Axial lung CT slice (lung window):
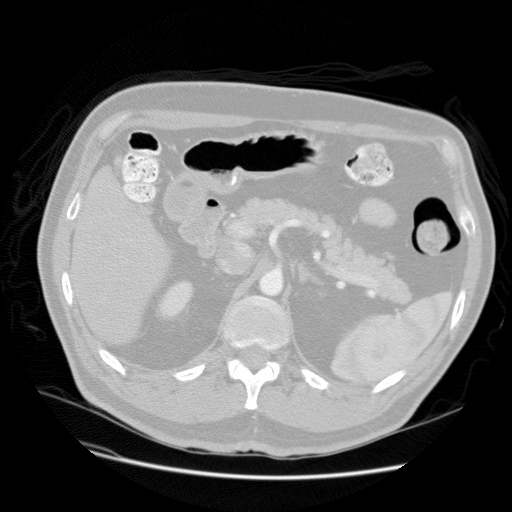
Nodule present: no